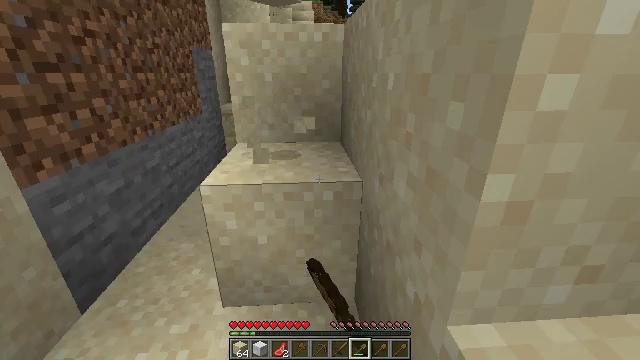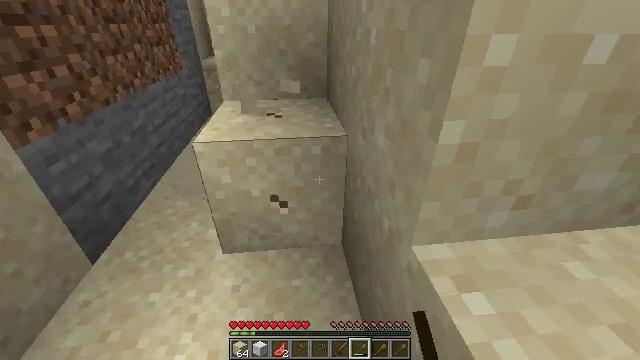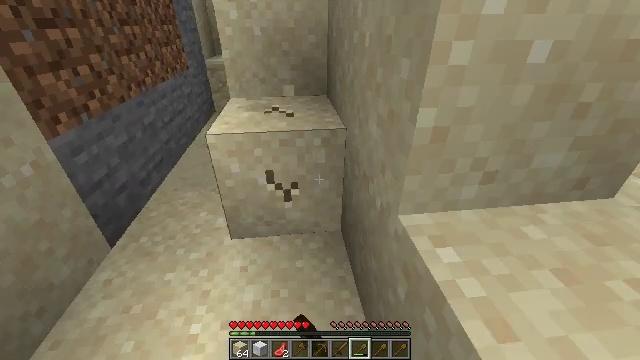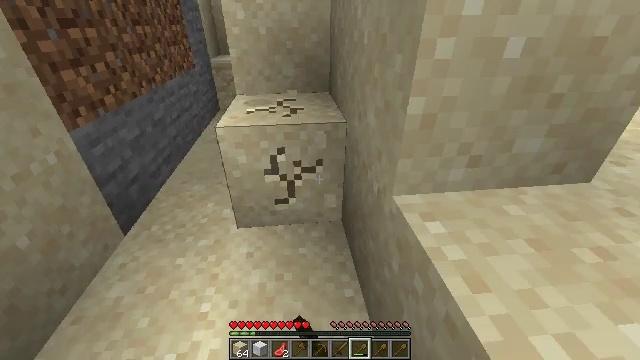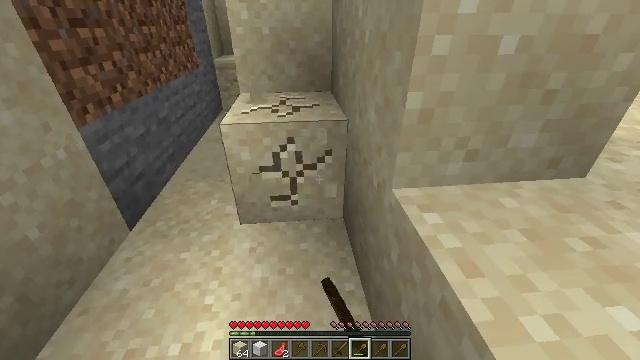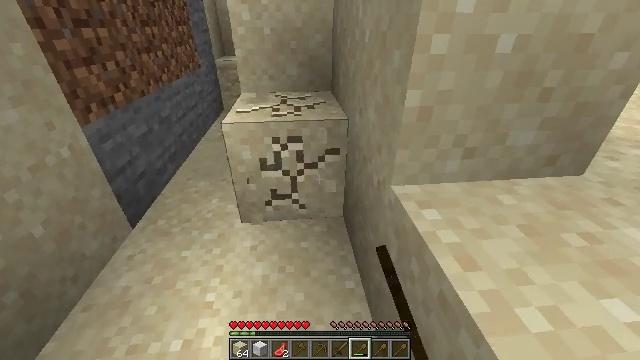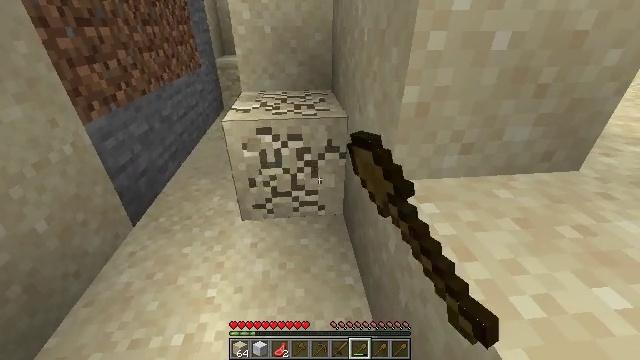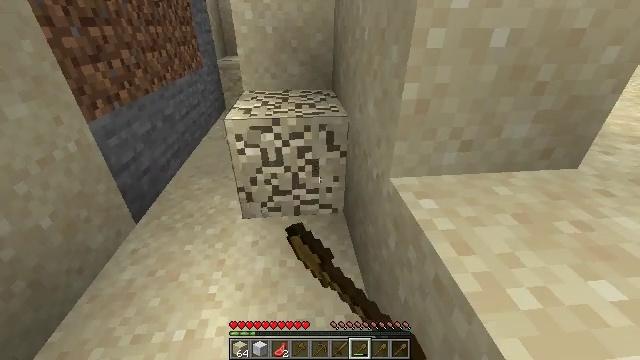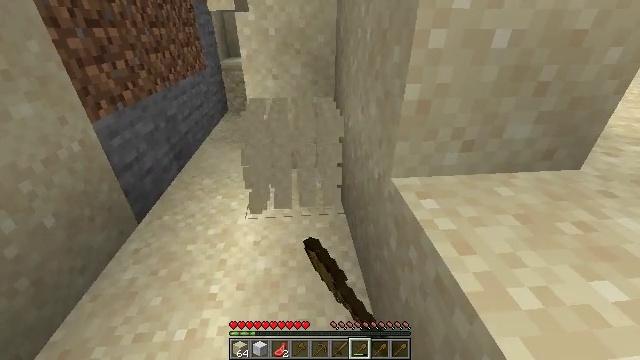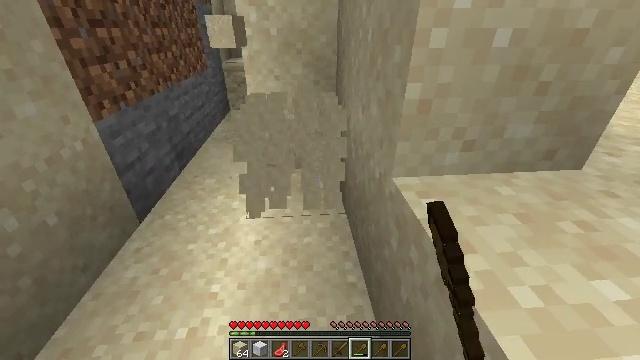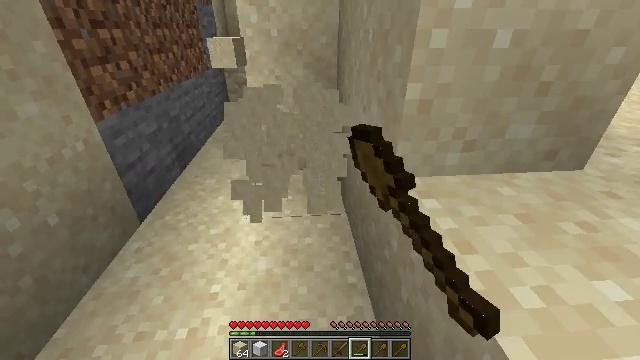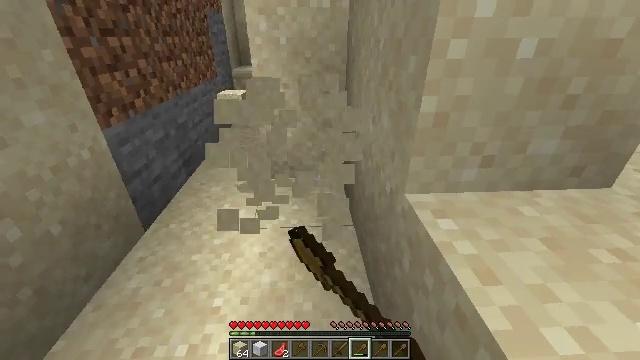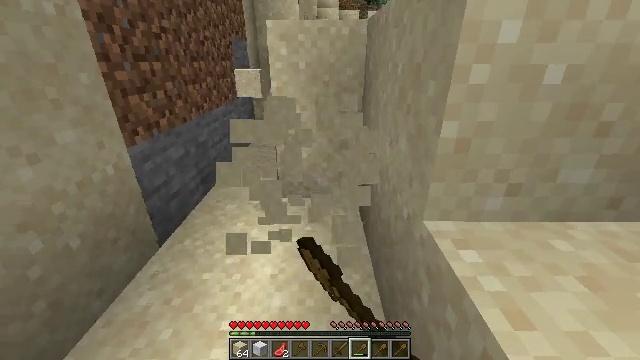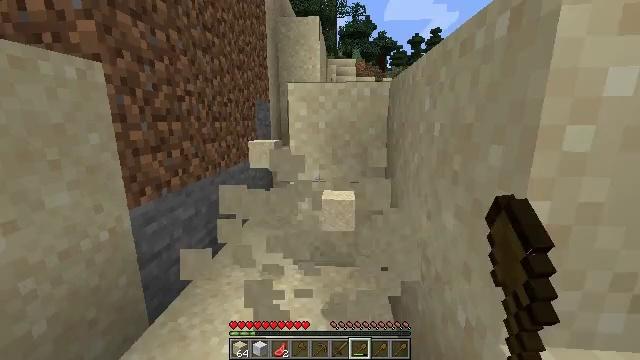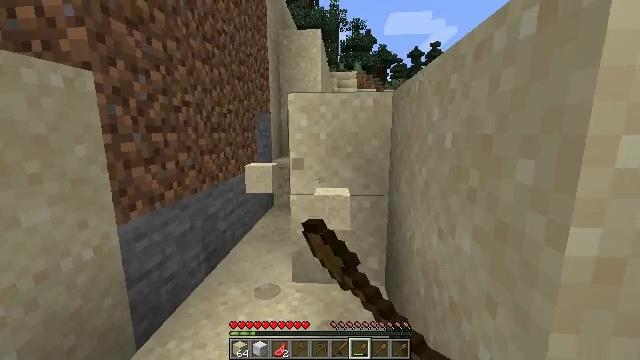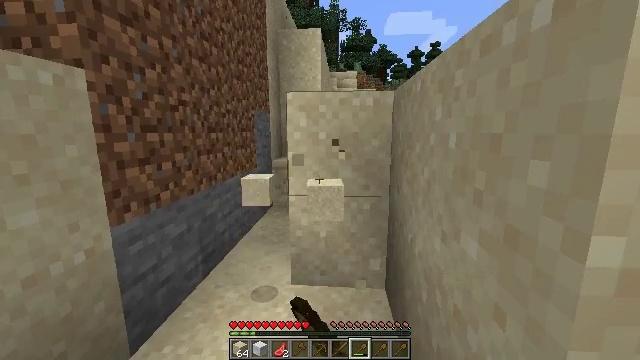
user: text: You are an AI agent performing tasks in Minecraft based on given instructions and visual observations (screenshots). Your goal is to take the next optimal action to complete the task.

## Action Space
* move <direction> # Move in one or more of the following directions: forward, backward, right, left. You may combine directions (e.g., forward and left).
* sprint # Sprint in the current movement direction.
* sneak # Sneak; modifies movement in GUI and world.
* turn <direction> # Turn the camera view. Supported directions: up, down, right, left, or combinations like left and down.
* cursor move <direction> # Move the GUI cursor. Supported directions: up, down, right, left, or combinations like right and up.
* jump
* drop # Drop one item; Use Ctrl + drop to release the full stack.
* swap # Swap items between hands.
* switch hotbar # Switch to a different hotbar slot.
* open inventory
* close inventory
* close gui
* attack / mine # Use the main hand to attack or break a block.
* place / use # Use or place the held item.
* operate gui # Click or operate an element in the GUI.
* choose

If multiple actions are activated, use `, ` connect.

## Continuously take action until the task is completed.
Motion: motion action
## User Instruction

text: Mine sand by the water.
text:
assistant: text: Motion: move back, turn right and down, attack / mine
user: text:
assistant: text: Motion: move back, attack / mine
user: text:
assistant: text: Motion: attack / mine
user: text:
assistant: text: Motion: attack / mine
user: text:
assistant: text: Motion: attack / mine
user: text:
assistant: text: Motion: attack / mine
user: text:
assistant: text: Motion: attack / mine
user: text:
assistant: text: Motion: attack / mine
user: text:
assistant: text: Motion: attack / mine
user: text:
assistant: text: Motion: attack / mine
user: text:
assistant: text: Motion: move forward, turn left and up, attack / mine
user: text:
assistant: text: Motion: move forward, turn left and up, attack / mine
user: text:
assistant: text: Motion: move forward, turn left and up, attack / mine
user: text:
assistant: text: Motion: turn up, attack / mine
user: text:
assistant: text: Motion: attack / mine
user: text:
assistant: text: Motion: attack / mine
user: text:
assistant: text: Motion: attack / mine
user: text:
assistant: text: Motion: attack / mine
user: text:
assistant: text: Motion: attack / mine
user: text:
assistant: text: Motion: attack / mine
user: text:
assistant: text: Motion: attack / mine
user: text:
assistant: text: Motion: attack / mine
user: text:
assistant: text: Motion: attack / mine
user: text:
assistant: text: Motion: attack / mine
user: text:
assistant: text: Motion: attack / mine
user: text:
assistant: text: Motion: attack / mine
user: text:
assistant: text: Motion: turn right and down, attack / mine
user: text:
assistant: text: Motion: turn down, attack / mine
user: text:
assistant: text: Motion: attack / mine
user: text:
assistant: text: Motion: attack / mine